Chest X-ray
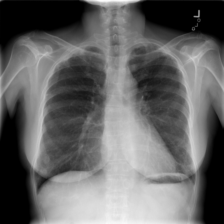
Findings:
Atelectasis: negative
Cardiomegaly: negative
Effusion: negative
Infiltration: negative
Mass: negative
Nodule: negative
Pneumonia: negative
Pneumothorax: negative
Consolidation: negative
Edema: negative
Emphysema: negative
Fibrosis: negative
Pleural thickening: negative
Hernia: negative